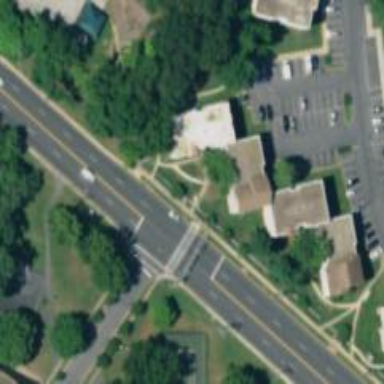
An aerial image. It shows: Marked crossing on the road.